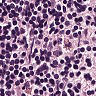
Metastatic tissue present: no